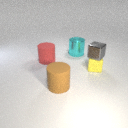
large brown rubber cylinder to the right of large red rubber cylinder